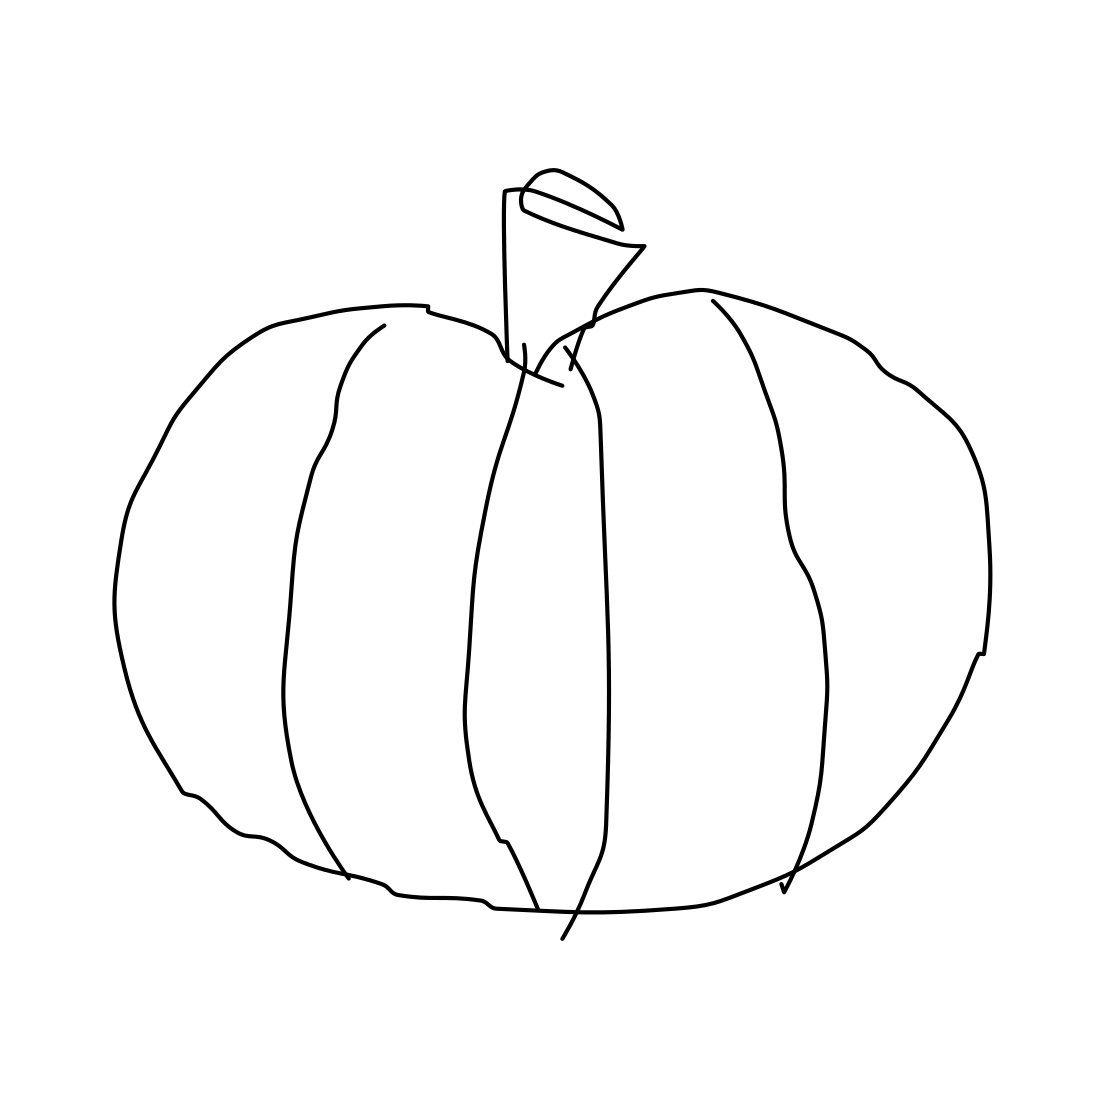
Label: pumpkin